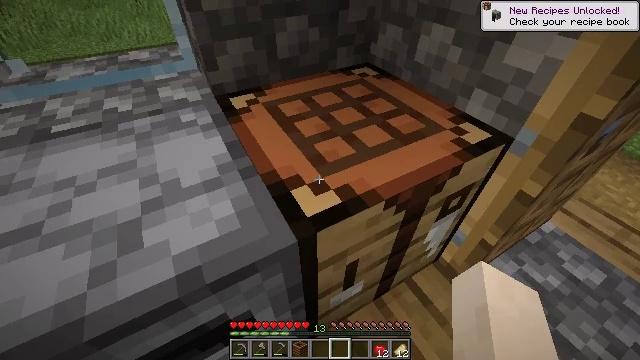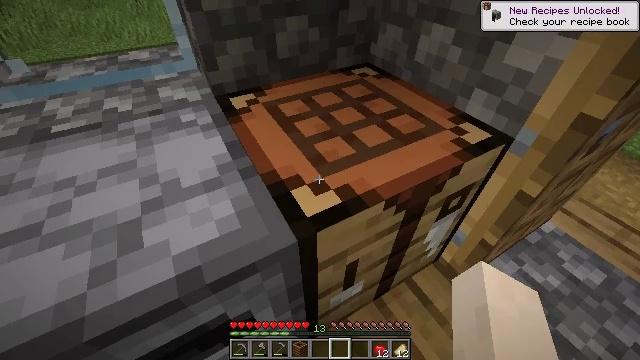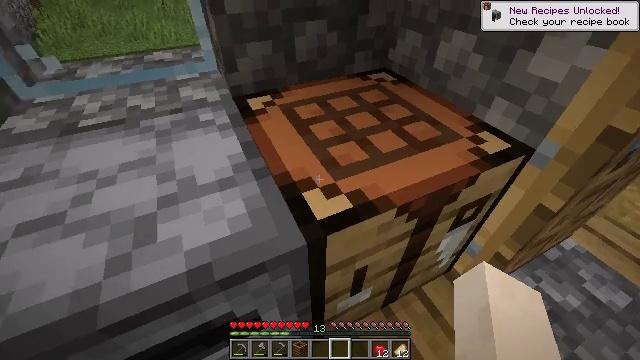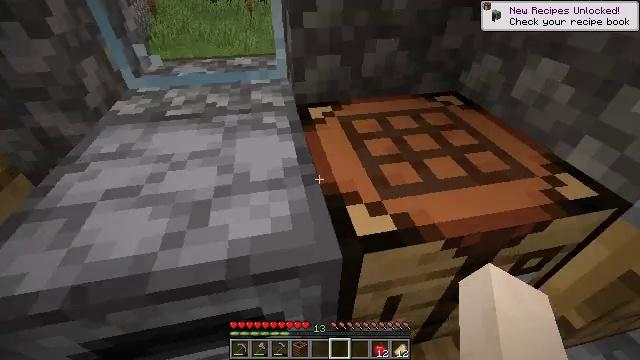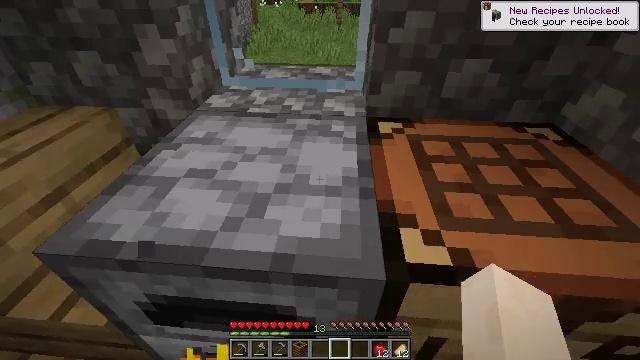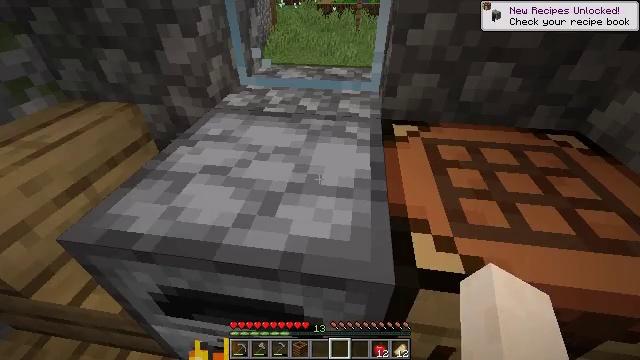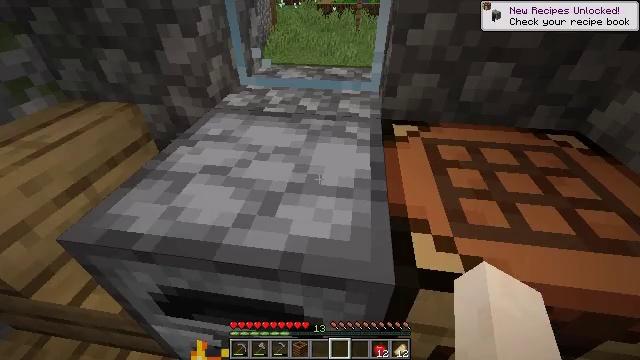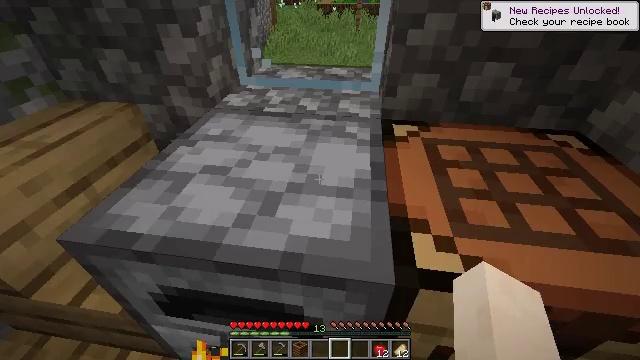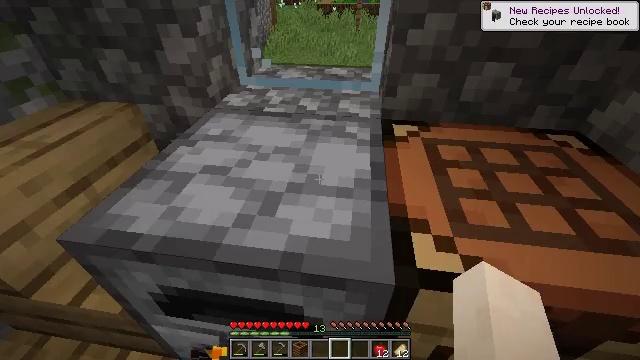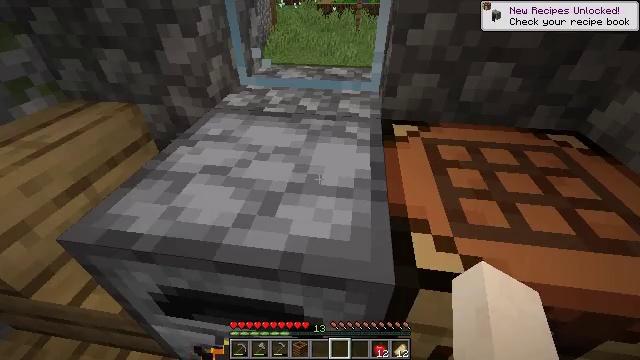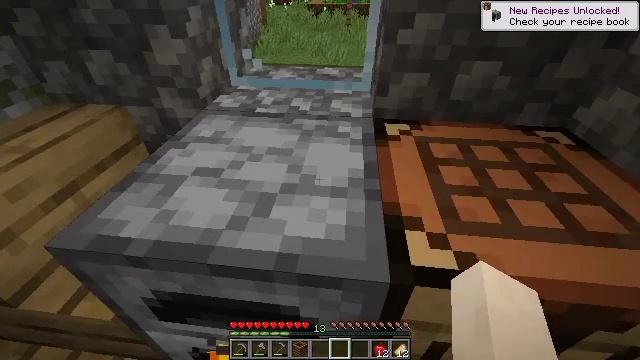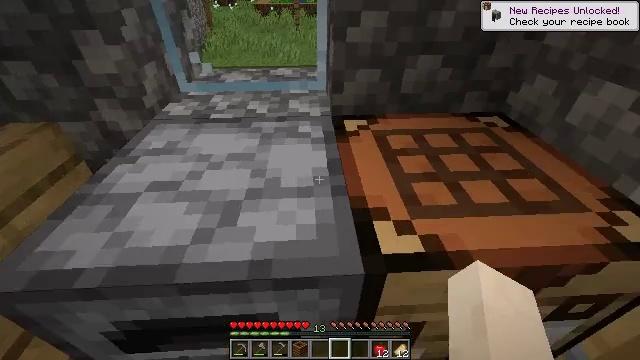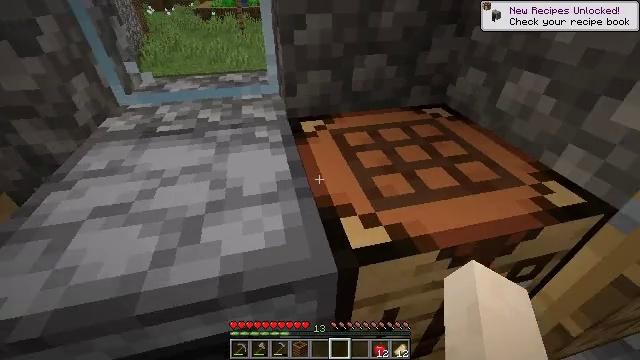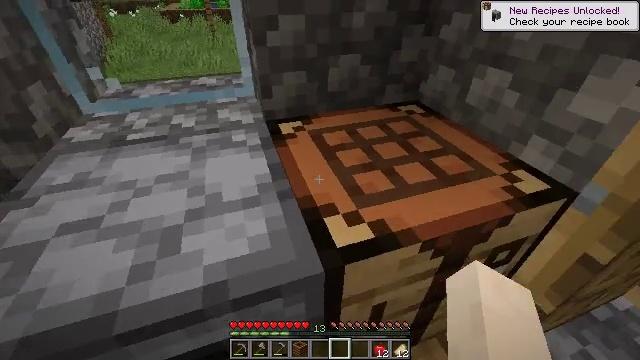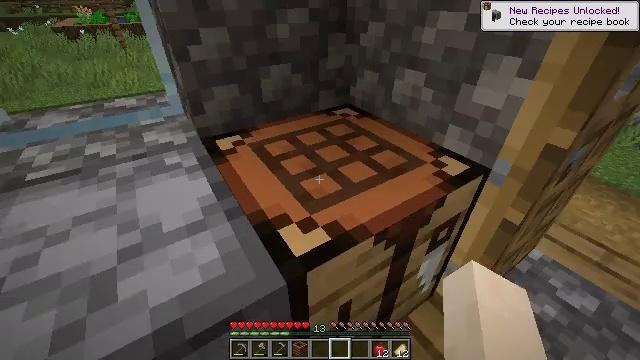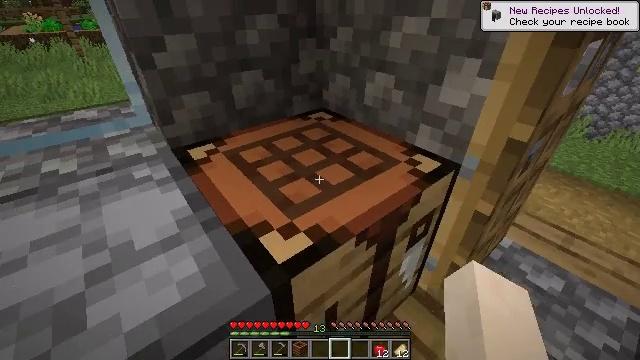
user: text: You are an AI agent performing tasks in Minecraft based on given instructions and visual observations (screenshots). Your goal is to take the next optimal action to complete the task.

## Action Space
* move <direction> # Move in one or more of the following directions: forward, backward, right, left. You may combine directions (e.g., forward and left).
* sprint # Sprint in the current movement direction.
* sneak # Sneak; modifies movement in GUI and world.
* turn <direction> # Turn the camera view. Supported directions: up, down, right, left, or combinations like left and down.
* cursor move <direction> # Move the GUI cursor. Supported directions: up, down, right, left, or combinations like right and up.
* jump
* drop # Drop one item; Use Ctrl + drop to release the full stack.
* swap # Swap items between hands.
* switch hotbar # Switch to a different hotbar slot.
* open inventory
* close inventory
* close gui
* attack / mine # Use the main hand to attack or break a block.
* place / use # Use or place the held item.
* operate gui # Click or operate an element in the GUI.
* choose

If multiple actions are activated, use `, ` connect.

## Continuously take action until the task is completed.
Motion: motion action
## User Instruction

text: Use a crafting table to craft a grindstone.
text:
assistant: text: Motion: no_op
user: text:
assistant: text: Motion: turn left
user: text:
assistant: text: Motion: turn left and up
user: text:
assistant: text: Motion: turn left and up
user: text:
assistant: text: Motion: turn left
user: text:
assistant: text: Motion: no_op
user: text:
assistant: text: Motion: no_op
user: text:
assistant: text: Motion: no_op
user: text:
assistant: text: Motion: no_op
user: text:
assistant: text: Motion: turn right
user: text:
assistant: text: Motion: turn right
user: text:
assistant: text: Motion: turn right
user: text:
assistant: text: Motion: turn right
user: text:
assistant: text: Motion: turn right and up
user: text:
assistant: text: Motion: turn right
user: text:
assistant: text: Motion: use / place
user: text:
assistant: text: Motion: use / place
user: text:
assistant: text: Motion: use / place
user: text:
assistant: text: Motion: turn left
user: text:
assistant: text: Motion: turn left and up
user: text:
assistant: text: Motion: cursor move left and up, open gui
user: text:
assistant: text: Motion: cursor move right and down
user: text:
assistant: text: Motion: no_op
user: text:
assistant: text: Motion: cursor move left
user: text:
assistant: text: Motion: cursor move left and up
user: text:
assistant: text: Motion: cursor move left
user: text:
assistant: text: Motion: no_op
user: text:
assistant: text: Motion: no_op
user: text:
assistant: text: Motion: no_op
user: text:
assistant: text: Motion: no_op